Question: I would like to have an effect like the one in iTunes radio album/playlist on my UIImageView or UIView. I am not sure how I would start with this. Is there any source code or a tutorial about making this kind of stacked effect and animation where it changes position depending on which is currently being viewed and centered on screen.

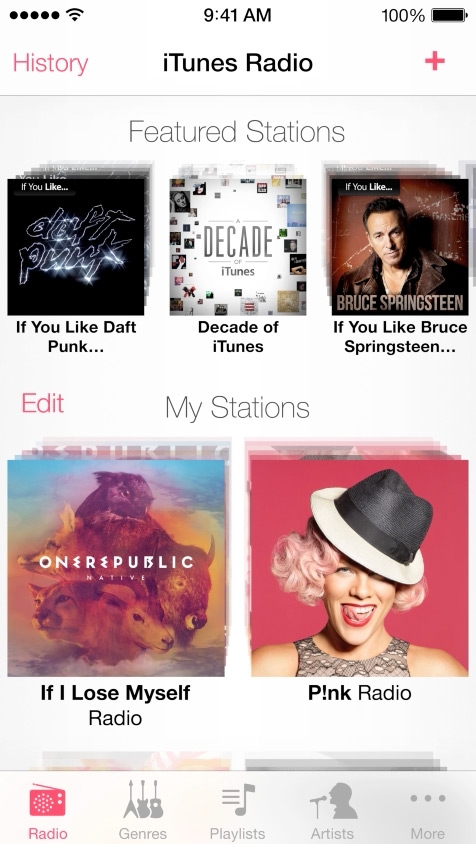
Answer: You probably can get desired effect with with UICollectionView. (Inspired by .)
GitHub Repo <URL>